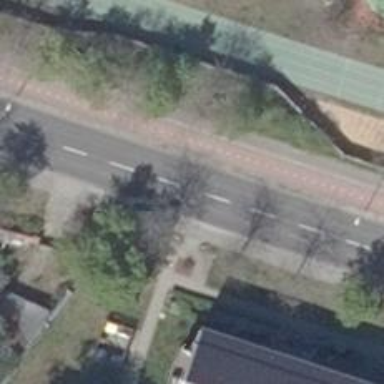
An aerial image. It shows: Secondary road with asphalt surface and sidewalks on both sides. There is cycle track on the left side of the road.